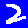
Digit: 2